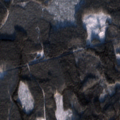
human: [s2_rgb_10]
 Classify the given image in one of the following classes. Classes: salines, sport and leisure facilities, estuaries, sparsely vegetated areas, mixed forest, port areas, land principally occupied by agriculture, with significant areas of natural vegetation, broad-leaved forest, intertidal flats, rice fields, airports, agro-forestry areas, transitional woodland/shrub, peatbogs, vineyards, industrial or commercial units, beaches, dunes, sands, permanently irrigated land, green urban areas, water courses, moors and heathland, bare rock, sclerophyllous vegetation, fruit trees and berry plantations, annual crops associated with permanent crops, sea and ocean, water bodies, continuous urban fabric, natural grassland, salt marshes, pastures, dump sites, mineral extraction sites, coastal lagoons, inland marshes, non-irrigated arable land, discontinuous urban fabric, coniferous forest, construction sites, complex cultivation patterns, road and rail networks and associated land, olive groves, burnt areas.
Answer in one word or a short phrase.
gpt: coniferous forest, mixed forest